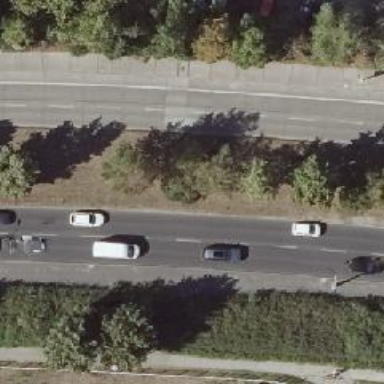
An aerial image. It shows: Beautiful avenue lined with deciduous broadleaved trees.